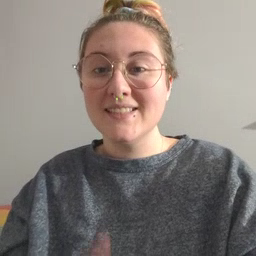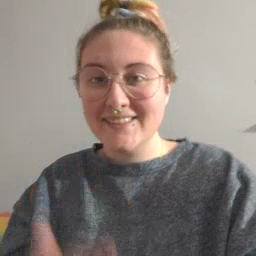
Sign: taste